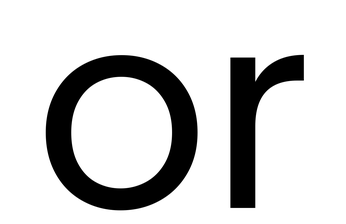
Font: Poppins-Regular